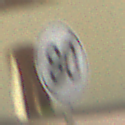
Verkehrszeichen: EndeGeschwindigkeit80
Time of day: Midday
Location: Outdoor (Suburban)
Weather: PartlyCloudy
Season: NotSpecified
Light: Natural